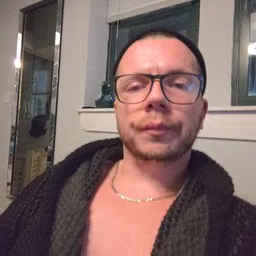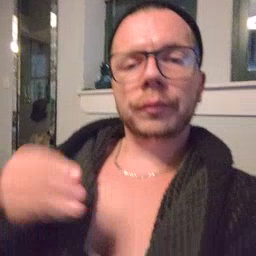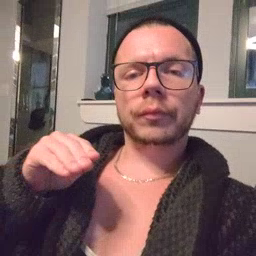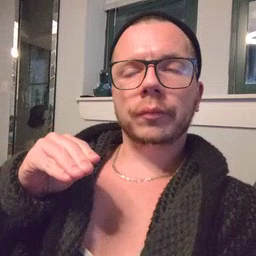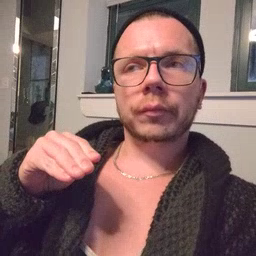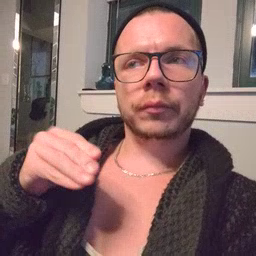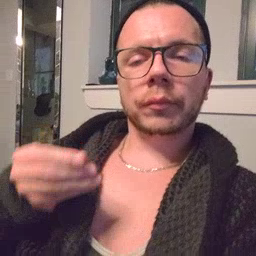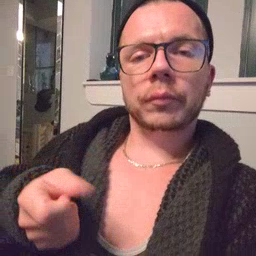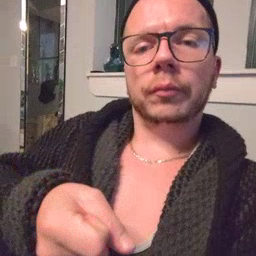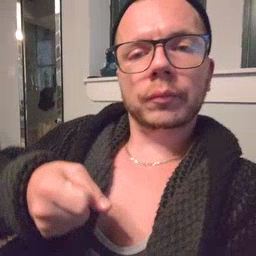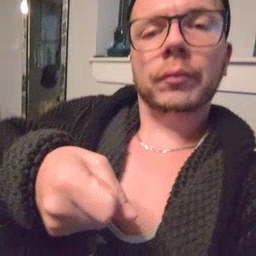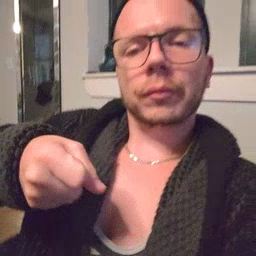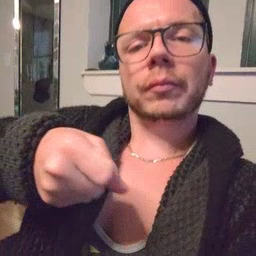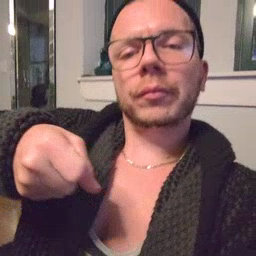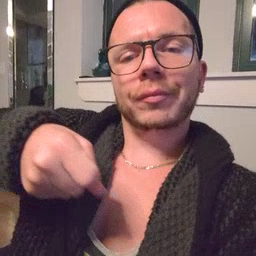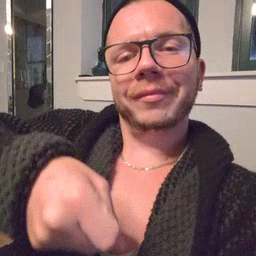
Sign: vacuum